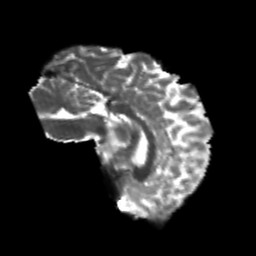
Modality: T2w
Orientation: sagittal
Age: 24
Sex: male
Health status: healthy
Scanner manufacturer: philips
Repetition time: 7.391 s
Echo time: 0.08599 s